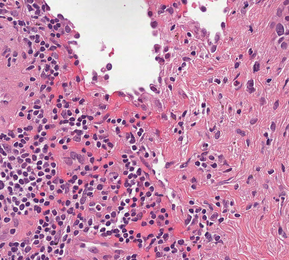
Tumor epithelial tissue: no
Tumor-associated stroma tissue: yes
Normal tissue: no